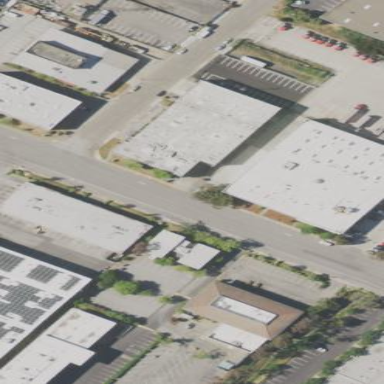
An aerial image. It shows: Industrial building with flat roof. It is ambulance station.